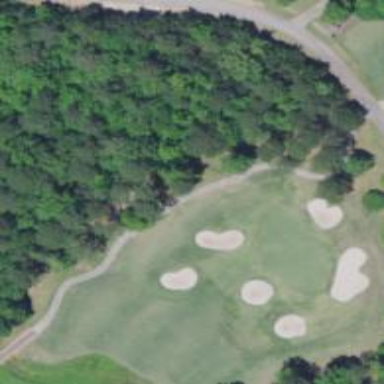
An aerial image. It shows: Path for both roads and golfers.